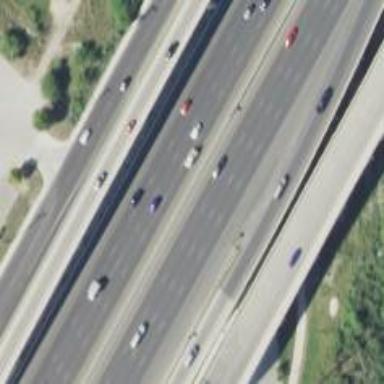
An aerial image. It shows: Asphalt motorway.